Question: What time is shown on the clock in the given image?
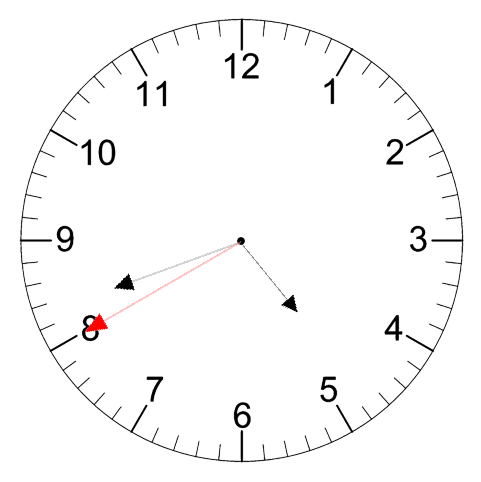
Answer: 04:41:40